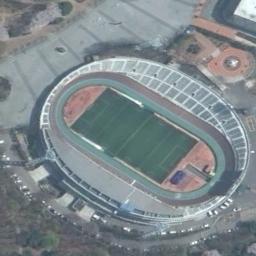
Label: stadium